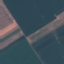
Label: AnnualCrop